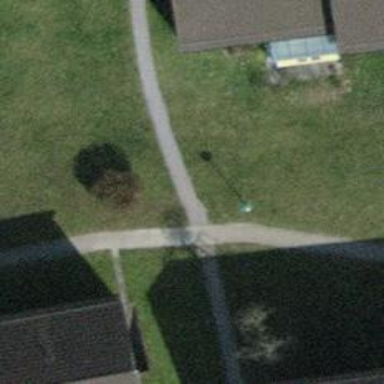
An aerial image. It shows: Path made of paving stones.